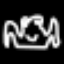
Label: frog